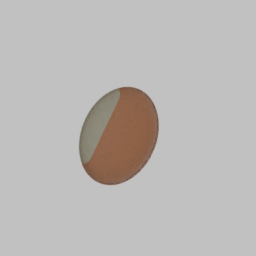
Label: tools